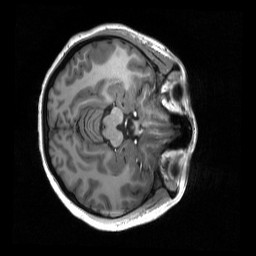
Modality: T1w
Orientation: axial
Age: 24
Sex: female
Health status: healthy
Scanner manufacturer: siemens
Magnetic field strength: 3 T
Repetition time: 2.53 s
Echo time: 0.00219 s